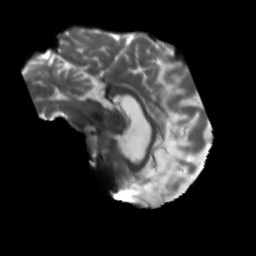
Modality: T2w
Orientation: sagittal
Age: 56
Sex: male
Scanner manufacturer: siemens
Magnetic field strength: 3 T
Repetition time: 5.25 s
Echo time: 0.08 s